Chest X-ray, PA view. Patient: 53 years old, sex F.
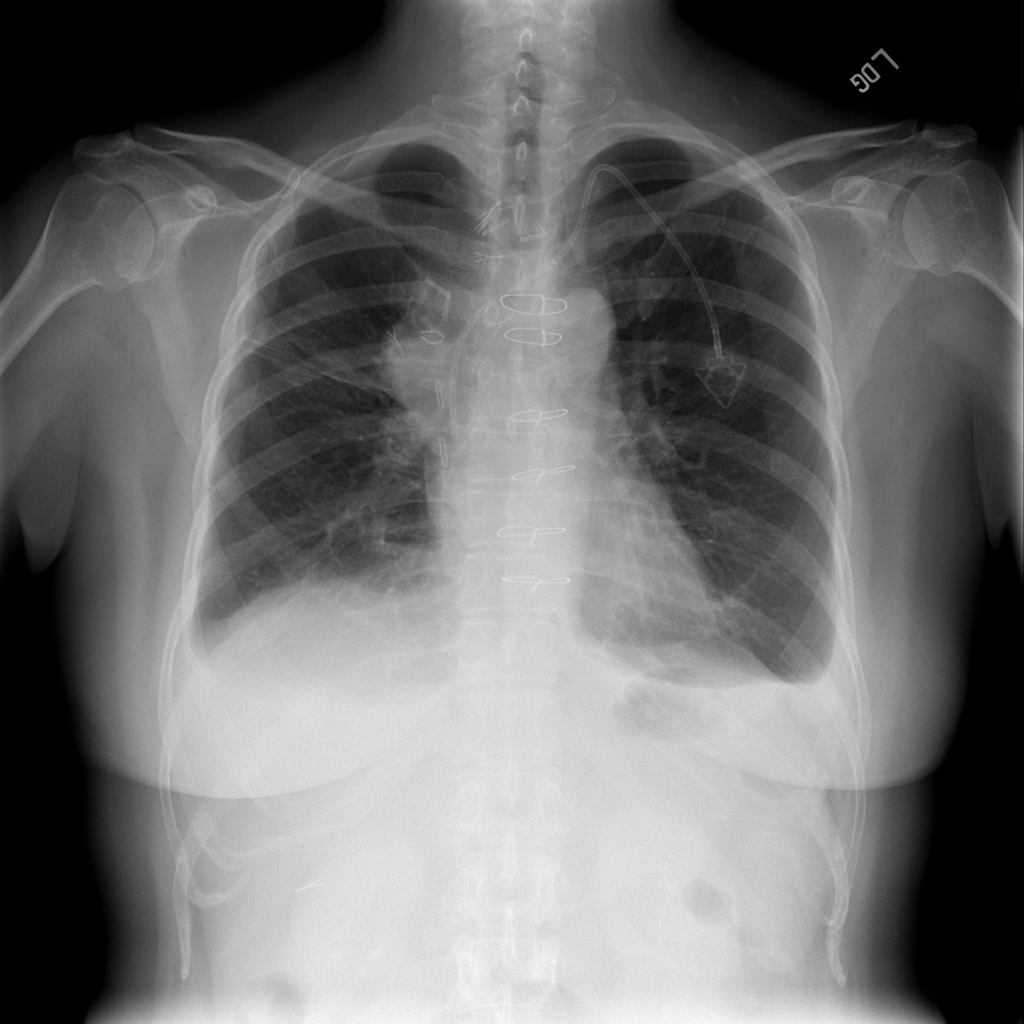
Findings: Effusion, Mass